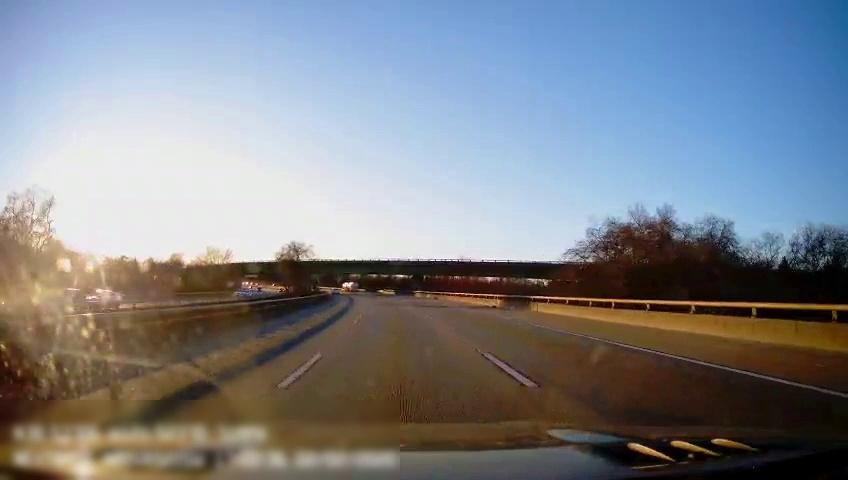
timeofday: Day
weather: Sunny
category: Drivable Space
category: Drivable Space
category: Vehicles | Truck
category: Vehicles | Car
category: Lanes | Current Lane
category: Lanes | Current Lane
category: Lanes | Alternate Lane